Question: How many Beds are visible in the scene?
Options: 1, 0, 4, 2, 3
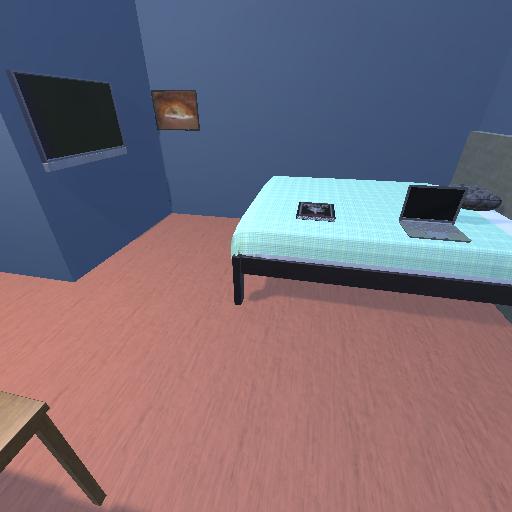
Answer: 1